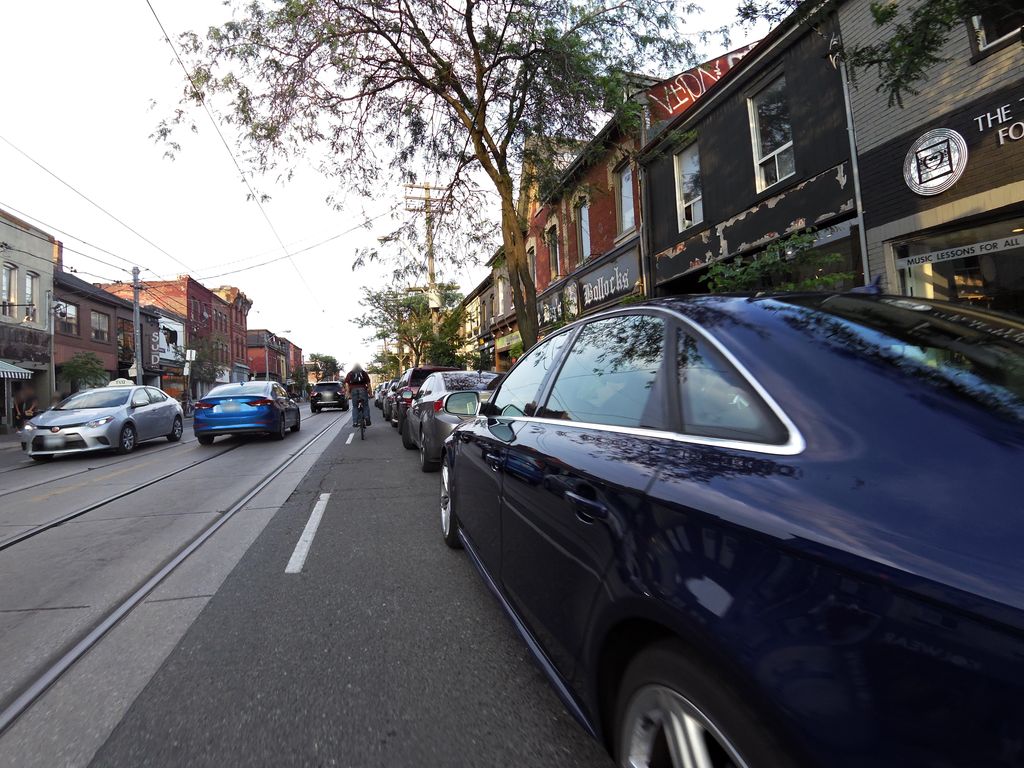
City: toronto